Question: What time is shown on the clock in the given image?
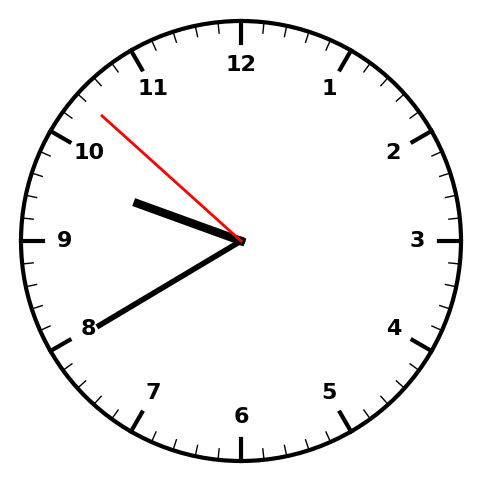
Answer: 09:39:52